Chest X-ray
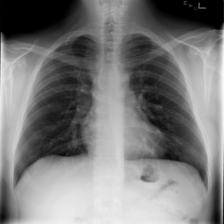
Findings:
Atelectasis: negative
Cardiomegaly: negative
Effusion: negative
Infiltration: negative
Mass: negative
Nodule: negative
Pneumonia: negative
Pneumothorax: negative
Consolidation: negative
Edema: negative
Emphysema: negative
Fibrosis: negative
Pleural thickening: negative
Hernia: negative